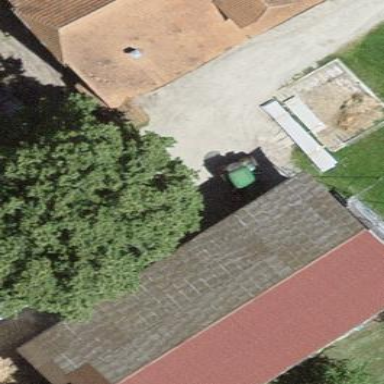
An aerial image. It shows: Rural barn.